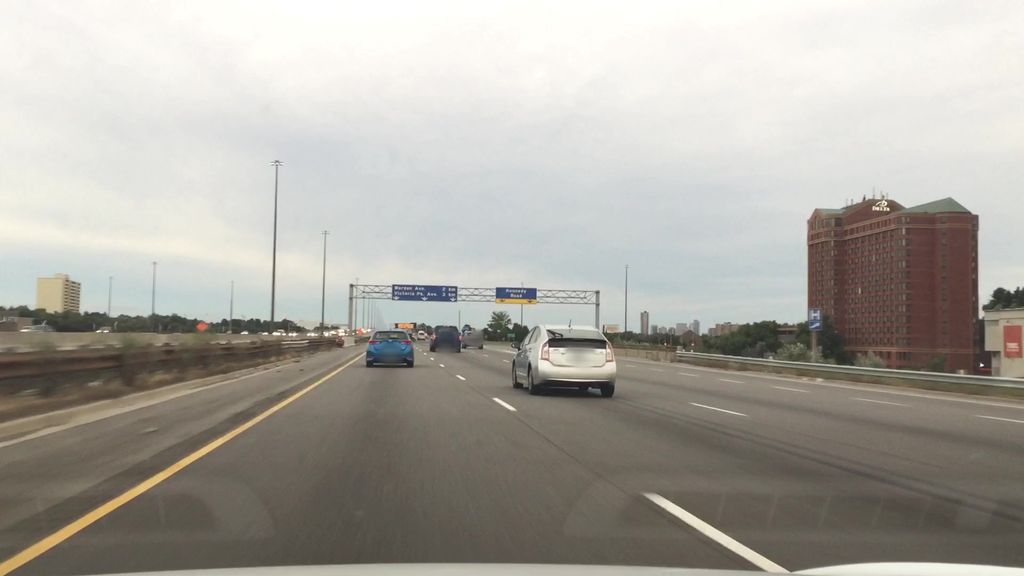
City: toronto